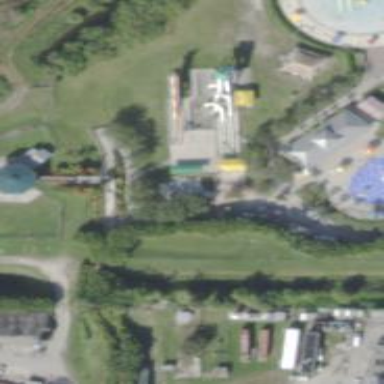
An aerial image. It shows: Popular attraction located in Safari World Amusement Park.